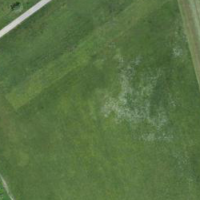
EUNIS habitat code: 24
Species observed at this site:
Nymphalis polychloros
Dactylorhiza majalis